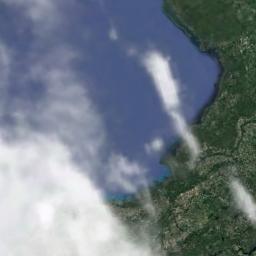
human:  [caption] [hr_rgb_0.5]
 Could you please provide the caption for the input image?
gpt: White clouds on green land and blue sea .

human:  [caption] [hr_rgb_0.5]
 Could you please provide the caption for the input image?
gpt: The white cloud is above green land and blue sea .

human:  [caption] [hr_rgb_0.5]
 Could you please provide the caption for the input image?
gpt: A thick white cloud floats on the deep blue sea .

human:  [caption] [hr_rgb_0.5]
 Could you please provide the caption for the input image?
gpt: The stratus clouds are located above the sea and the land covered by dense vegetation .

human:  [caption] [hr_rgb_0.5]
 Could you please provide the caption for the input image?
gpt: Thick white clouds over a shore .